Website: ulta-beauty
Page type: store-pickup
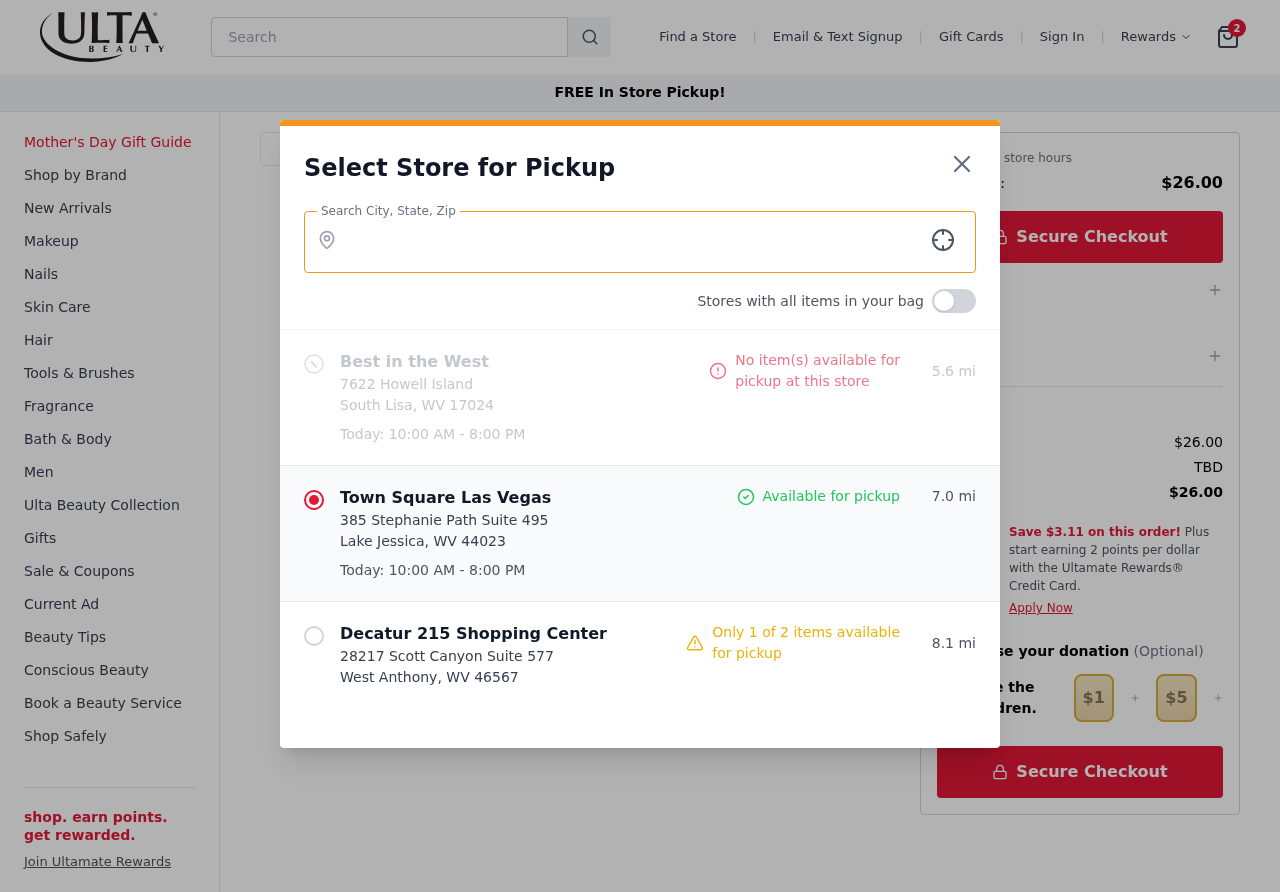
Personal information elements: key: PII_CITY
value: Ericville
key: PII_LOCATION1_CITY_STATE_ZIP
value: South Lisa, WV 17024
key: PII_LOCATION1_NAME
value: Best in the West
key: PII_LOCATION1_STREET
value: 7622 Howell Island
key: PII_LOCATION2_CITY_STATE_ZIP
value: Lake Jessica, WV 44023
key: PII_LOCATION2_NAME
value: Town Square Las Vegas
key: PII_LOCATION2_STREET
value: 385 Stephanie Path Suite 495
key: PII_LOCATION3_CITY_STATE_ZIP
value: West Anthony, WV 46567
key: PII_LOCATION3_NAME
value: Decatur 215 Shopping Center
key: PII_LOCATION3_STREET
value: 28217 Scott Canyon Suite 577
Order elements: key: ORDER_NUM_ITEMS
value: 2
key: ORDER_TOTAL
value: $26.00
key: ORDER_SUBTOTAL
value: $26.00
Search elements: key: HEADER_SEARCH
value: Search
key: SEARCH_STORE_LOCATION
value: Ericville